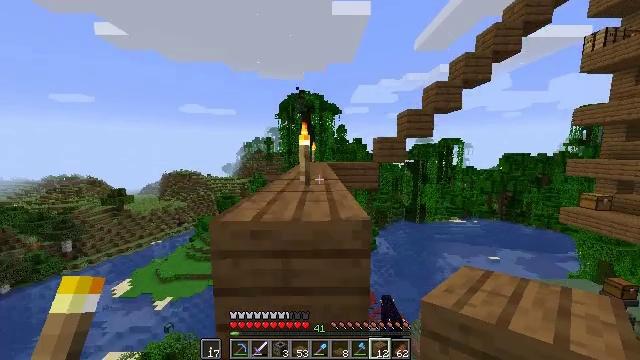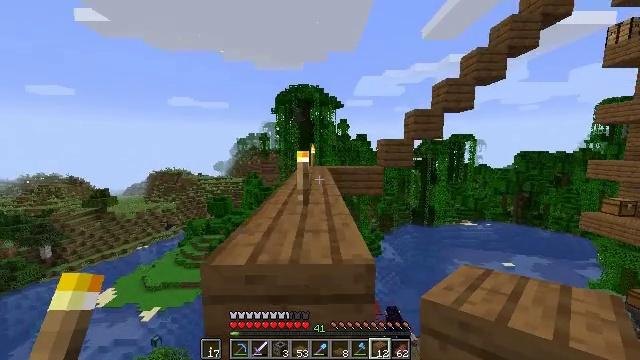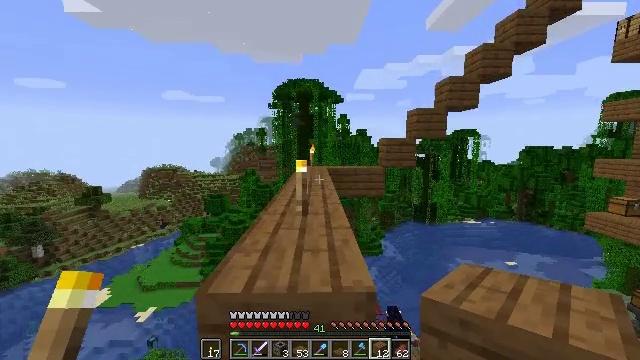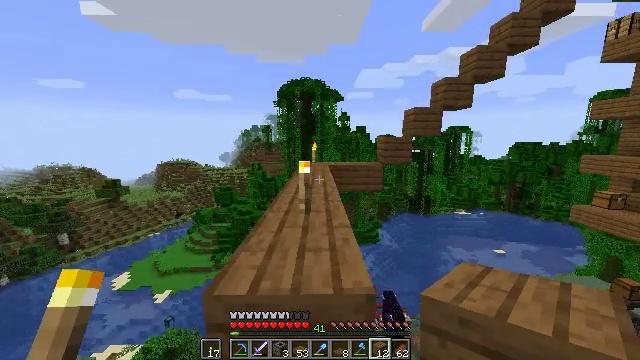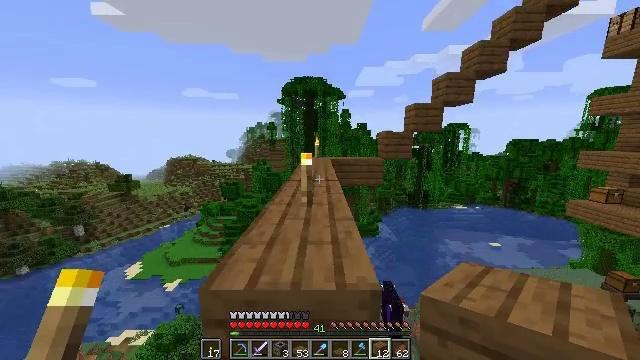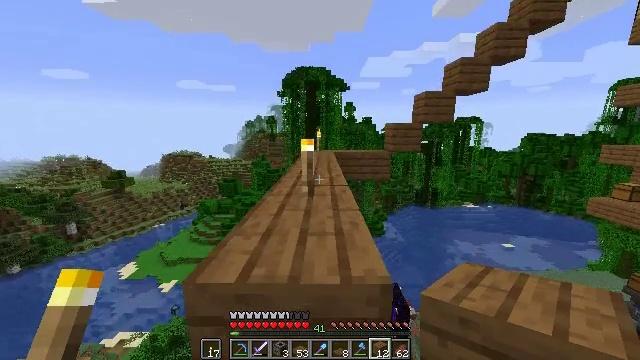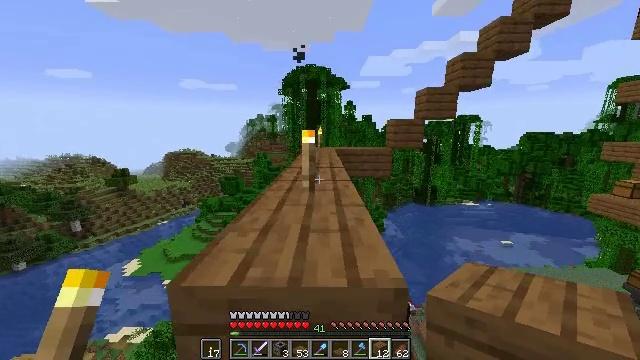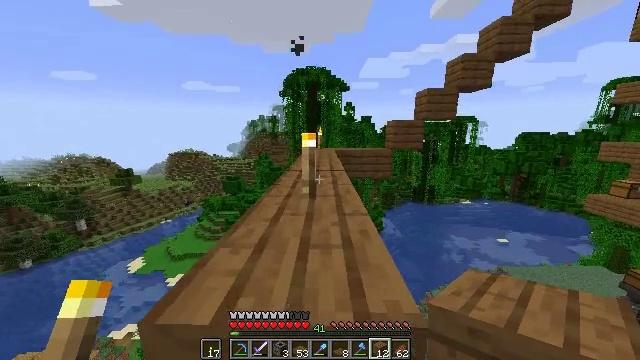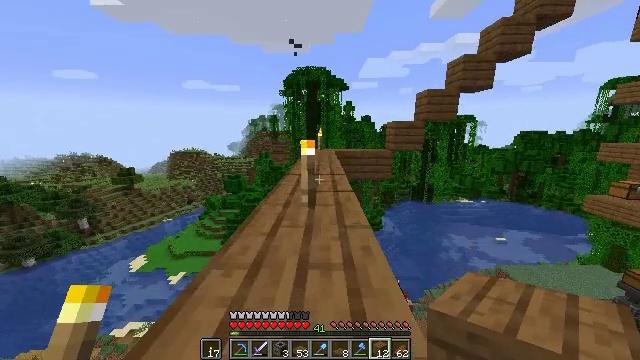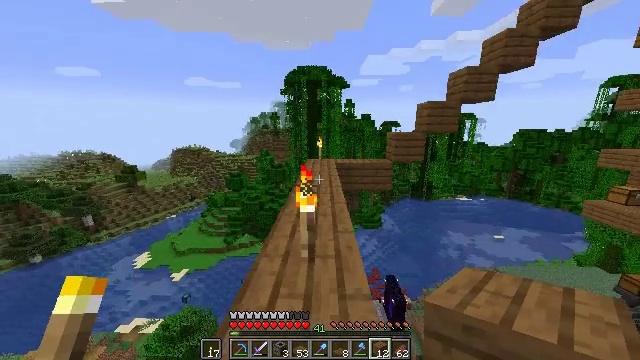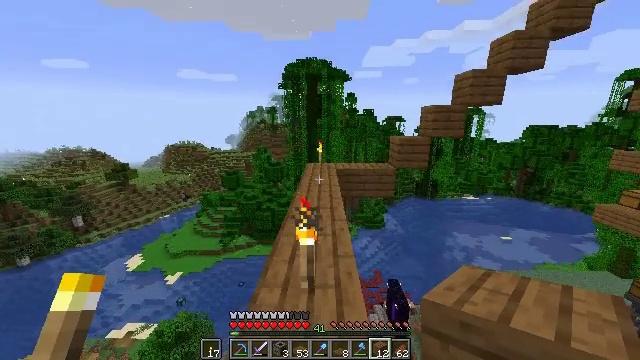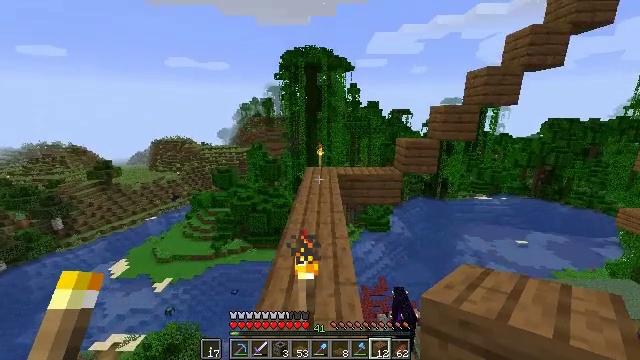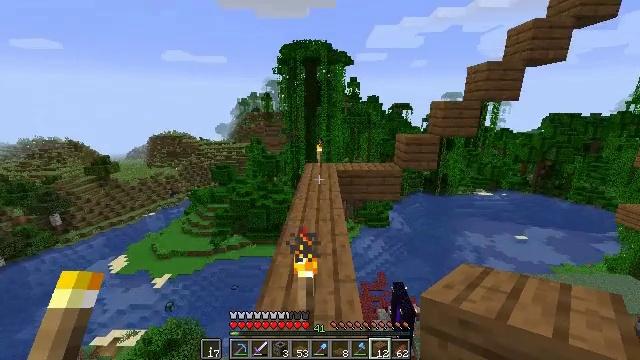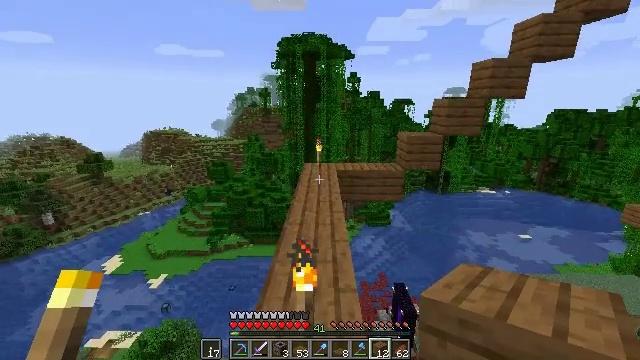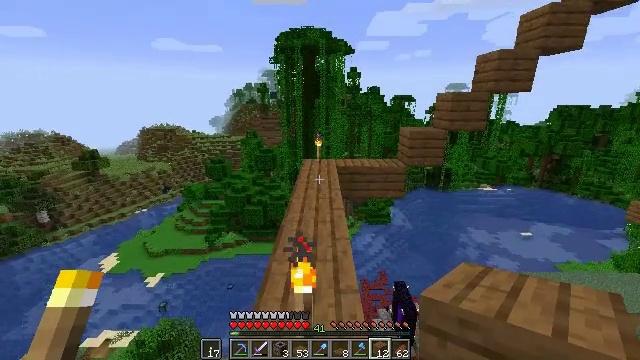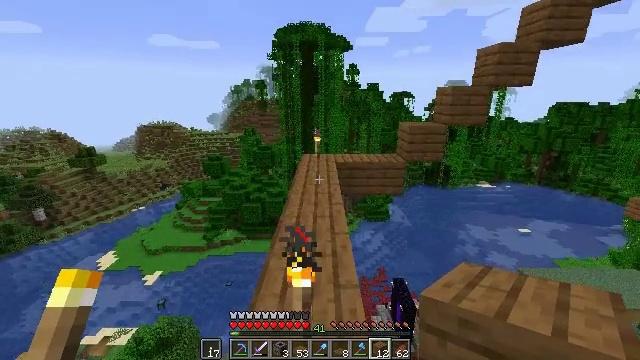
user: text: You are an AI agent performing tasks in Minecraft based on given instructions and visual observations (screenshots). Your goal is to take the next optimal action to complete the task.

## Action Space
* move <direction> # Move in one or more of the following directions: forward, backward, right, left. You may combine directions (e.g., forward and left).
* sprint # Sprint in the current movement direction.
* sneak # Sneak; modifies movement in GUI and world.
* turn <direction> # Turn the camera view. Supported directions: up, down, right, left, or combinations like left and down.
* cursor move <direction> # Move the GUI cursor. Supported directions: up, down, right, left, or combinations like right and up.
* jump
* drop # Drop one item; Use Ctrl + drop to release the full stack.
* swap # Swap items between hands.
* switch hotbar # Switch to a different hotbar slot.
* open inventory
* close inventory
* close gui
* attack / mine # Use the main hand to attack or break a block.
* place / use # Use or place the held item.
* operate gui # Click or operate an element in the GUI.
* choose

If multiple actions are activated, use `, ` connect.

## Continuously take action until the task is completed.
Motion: motion action
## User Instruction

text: Prepare rabbit stew on the crafting table.
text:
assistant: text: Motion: move forward, jump
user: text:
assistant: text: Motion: move forward, jump
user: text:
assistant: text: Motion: move forward, turn down, jump
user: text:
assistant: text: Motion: move forward, turn down, jump
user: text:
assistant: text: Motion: move forward, sprint, jump
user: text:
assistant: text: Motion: move forward, sprint, jump
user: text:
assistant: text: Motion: move forward, sprint, jump
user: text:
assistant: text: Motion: move forward, sprint, jump
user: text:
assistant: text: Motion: move forward, turn down, jump
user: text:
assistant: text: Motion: move forward, jump
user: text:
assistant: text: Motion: move forward, jump
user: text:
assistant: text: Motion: move forward, turn down, jump
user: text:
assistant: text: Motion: move forward, jump
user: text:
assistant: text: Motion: move forward, jump
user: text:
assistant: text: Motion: move forward, jump
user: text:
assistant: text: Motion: move forward, sprint, turn down, jump
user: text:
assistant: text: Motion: move forward, sprint, jump
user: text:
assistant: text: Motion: move forward, sprint, turn down, jump
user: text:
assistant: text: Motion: move forward, sprint, jump
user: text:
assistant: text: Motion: move forward, jump
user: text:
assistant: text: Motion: move forward, turn down, jump
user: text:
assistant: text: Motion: move forward, jump
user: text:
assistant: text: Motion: move forward, jump
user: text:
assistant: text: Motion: move forward, jump
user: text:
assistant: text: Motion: move forward, jump
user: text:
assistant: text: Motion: move forward, jump
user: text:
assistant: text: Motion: move forward, sprint, jump
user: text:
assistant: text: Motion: move forward, sprint, jump
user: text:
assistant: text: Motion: move forward, sprint, jump
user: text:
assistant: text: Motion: move forward, jump